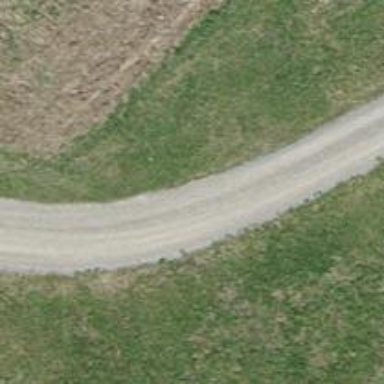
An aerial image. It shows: Gravel track with grade 2 quality.